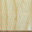
Piece: xx